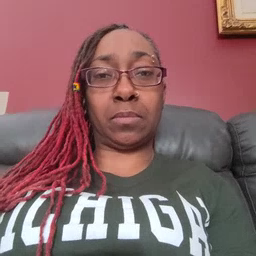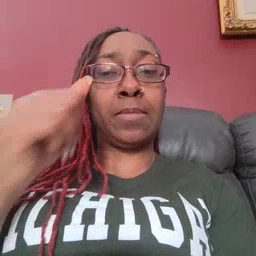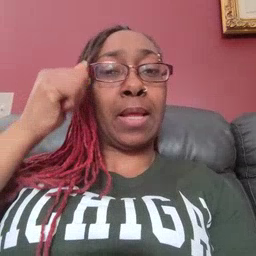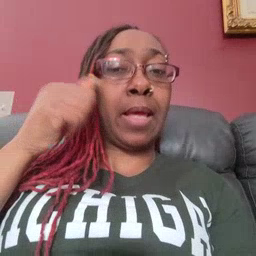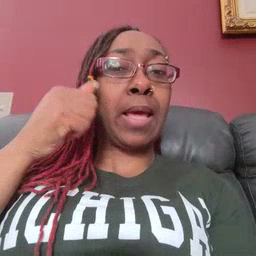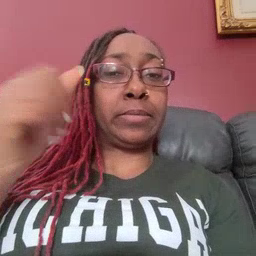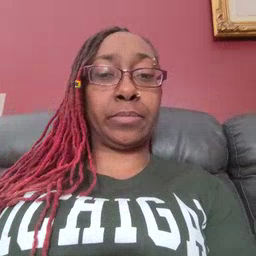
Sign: aunt